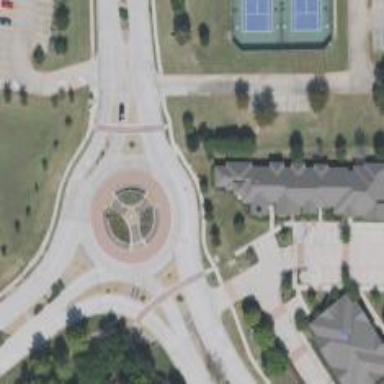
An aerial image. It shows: Secondary road with asphalt surface leading to roundabout.